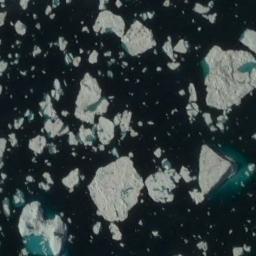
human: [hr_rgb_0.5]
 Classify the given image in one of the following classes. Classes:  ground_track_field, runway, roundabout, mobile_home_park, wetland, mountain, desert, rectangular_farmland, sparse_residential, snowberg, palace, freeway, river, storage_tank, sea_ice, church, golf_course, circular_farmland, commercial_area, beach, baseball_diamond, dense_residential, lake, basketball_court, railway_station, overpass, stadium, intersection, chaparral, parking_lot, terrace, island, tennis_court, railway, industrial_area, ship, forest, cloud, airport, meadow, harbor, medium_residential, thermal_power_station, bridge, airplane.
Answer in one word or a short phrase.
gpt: sea_ice